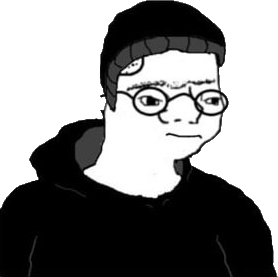
Label: 5_Doomer